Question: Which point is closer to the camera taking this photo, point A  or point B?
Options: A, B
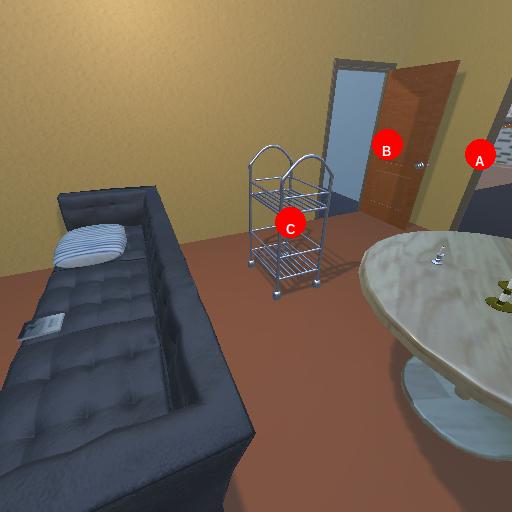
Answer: A